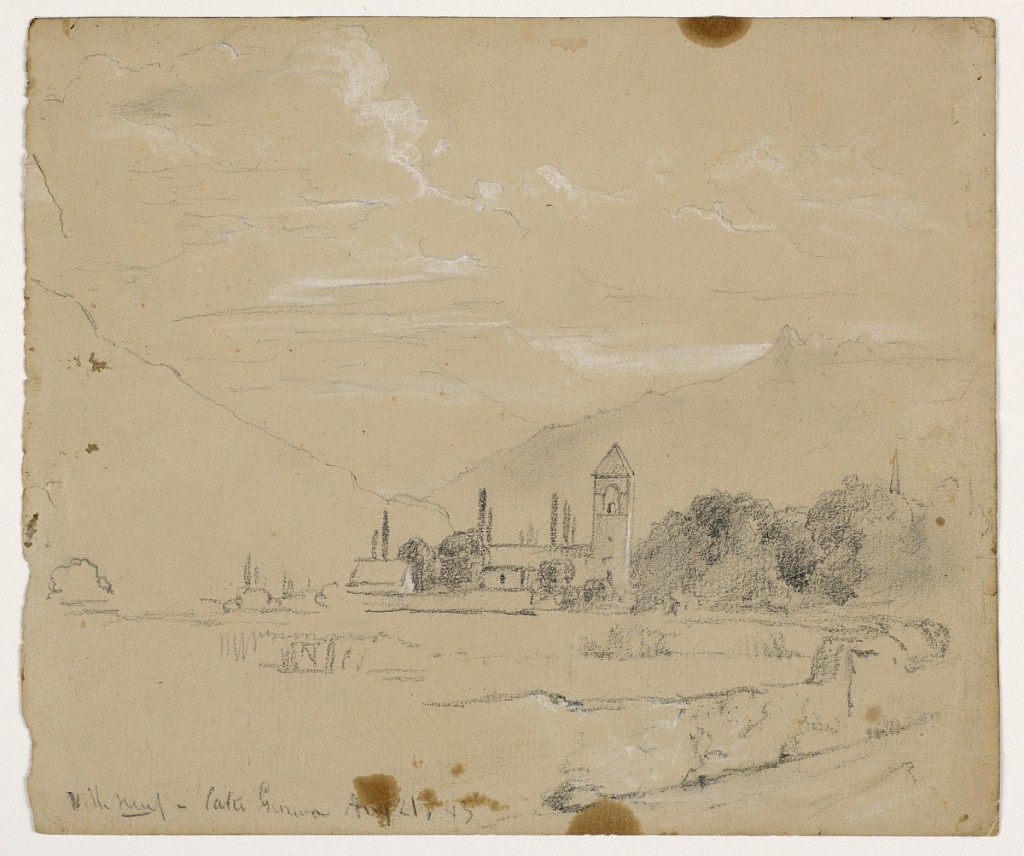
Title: Sketch of Villeneuve, Lake Geneva
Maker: Daniel Huntington, American, 1816–1906
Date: August 21, 1843
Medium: Graphite and white chalk on buff laid paper
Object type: Drawing
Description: Church and trees center, with mountains beyond, left and right. Verso: River below, with high bluffs, left. Castle on one, and bridge below.